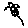
Label: flower